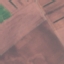
Land use / land cover: AnnualCrop